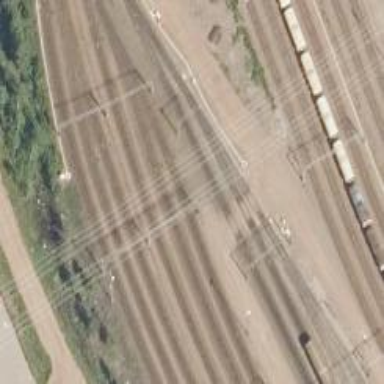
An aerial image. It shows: Level crossing with saltire markings.